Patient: sex F, age 63
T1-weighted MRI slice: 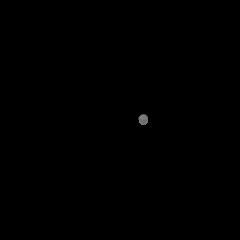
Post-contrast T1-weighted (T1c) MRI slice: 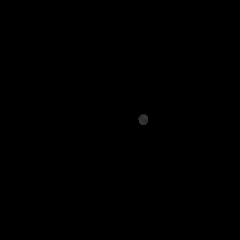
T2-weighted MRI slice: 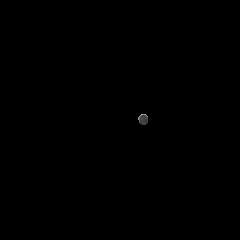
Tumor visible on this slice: no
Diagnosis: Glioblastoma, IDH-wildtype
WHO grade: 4